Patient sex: M
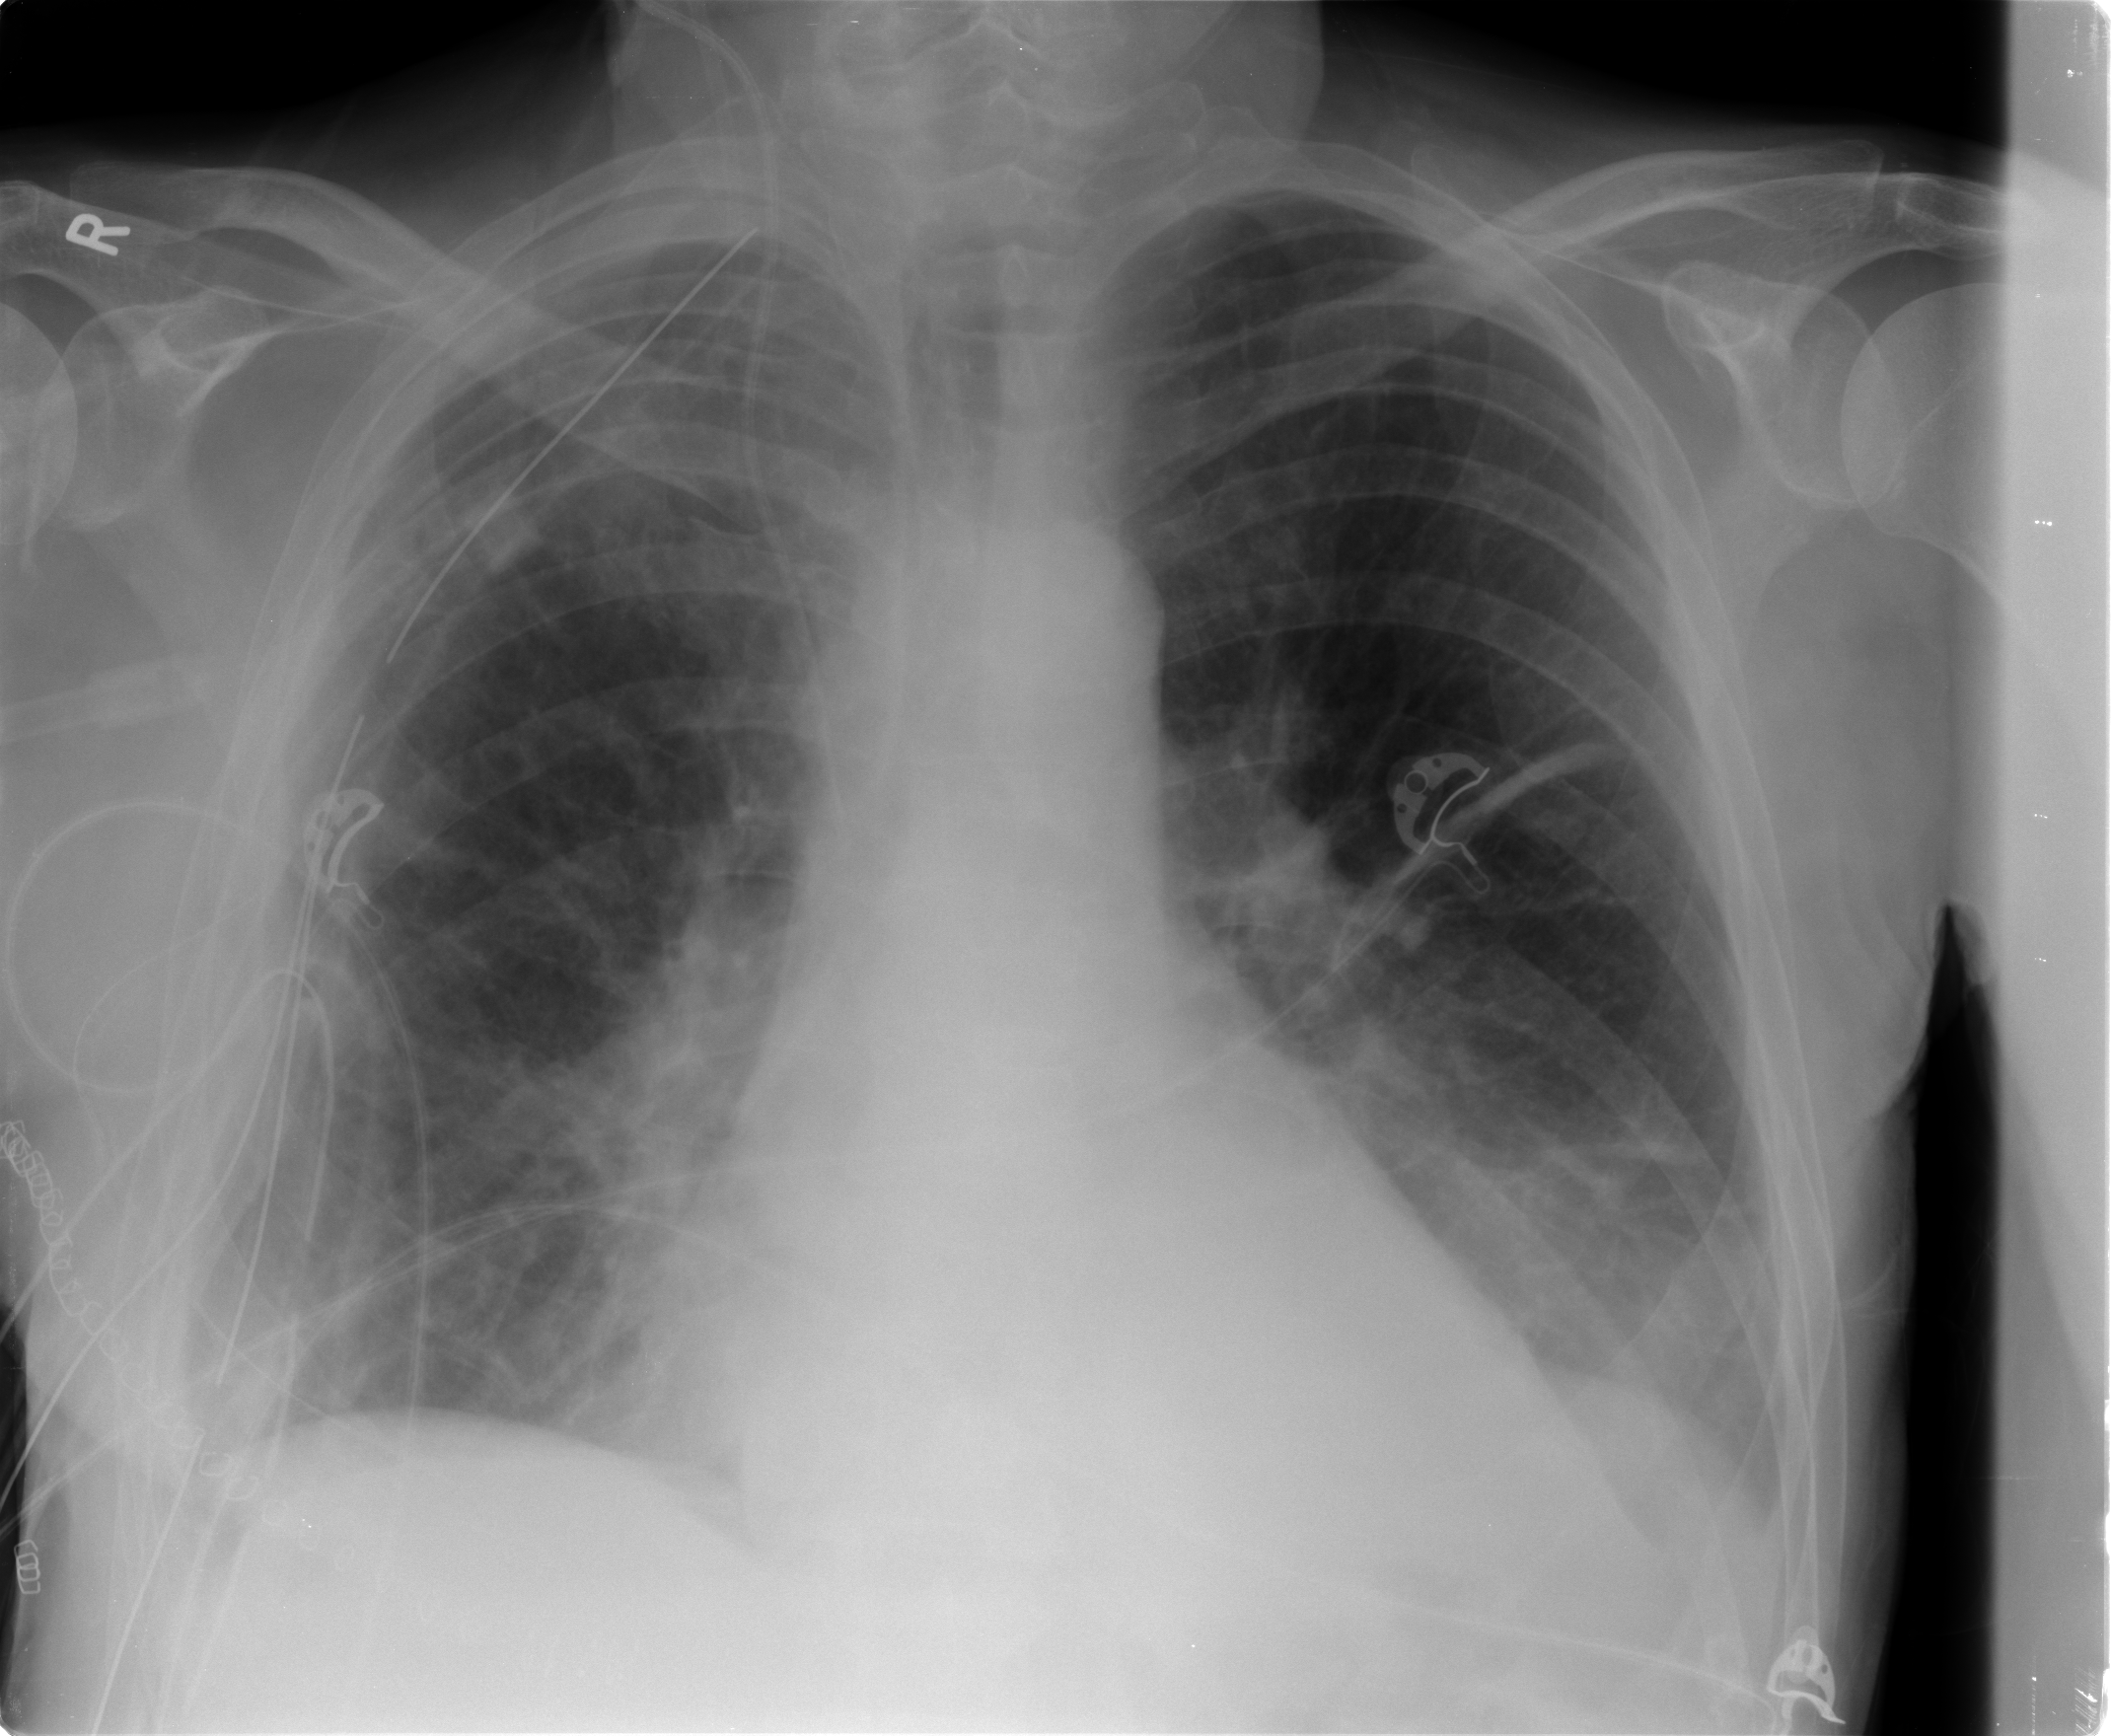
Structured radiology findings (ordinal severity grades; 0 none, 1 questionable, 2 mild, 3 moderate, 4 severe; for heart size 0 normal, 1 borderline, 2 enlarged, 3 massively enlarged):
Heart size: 0
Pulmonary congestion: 2
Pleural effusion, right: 1
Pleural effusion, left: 2
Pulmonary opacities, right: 2
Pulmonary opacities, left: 1
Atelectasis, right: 2
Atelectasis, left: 2